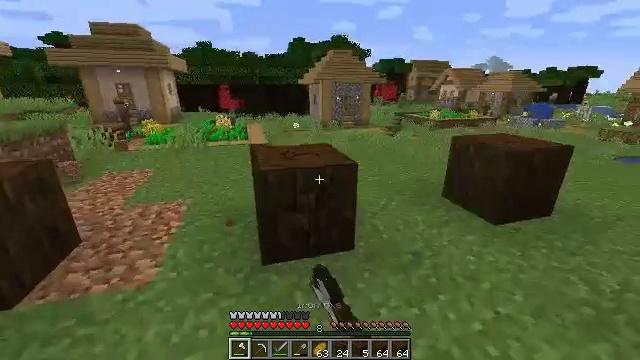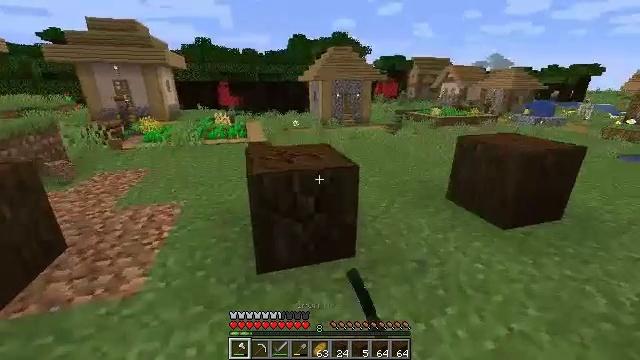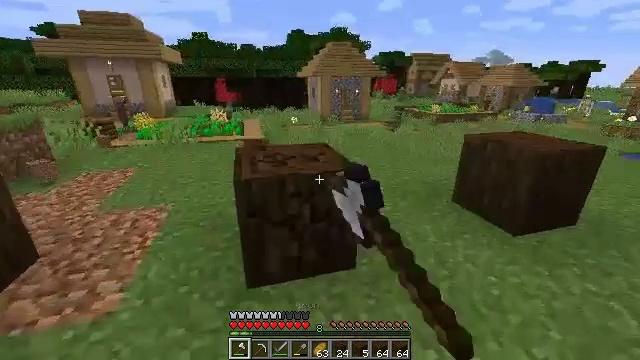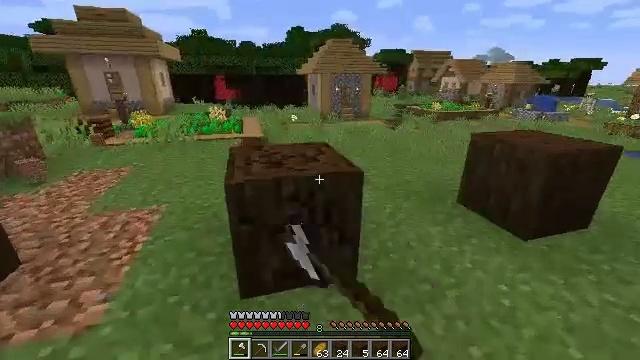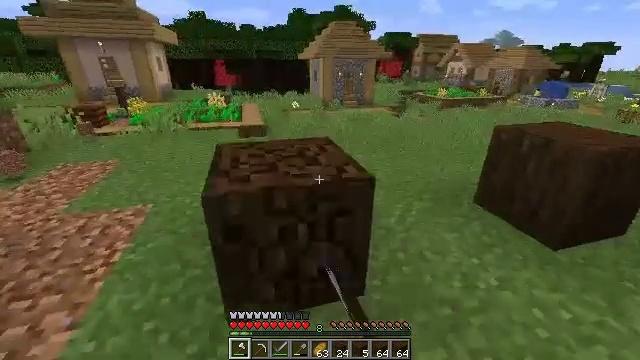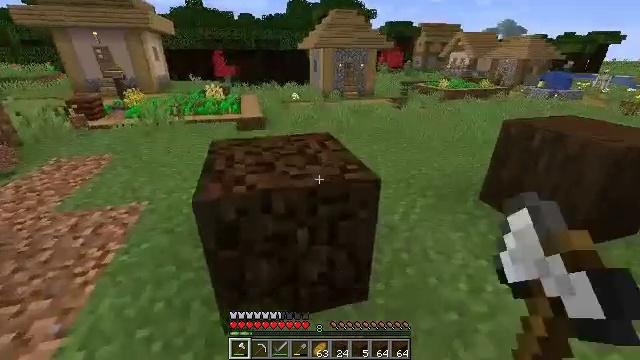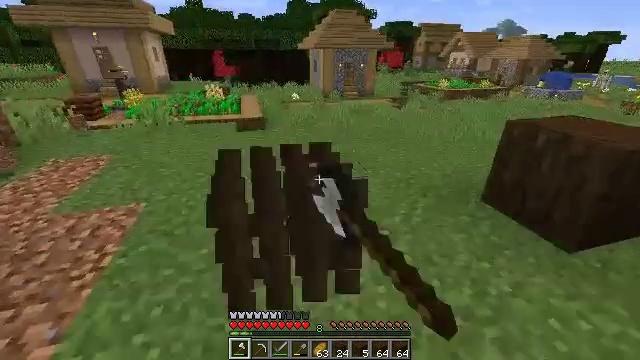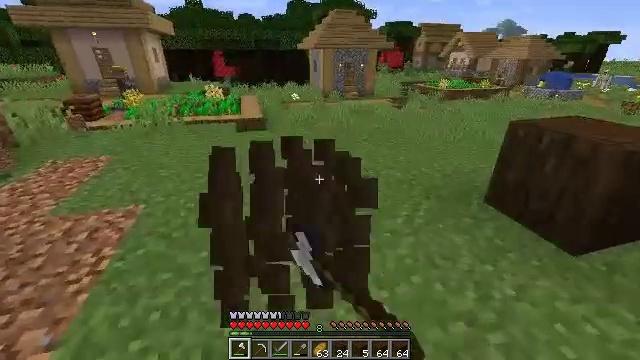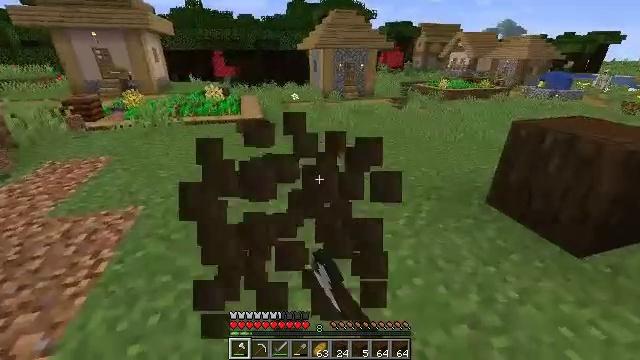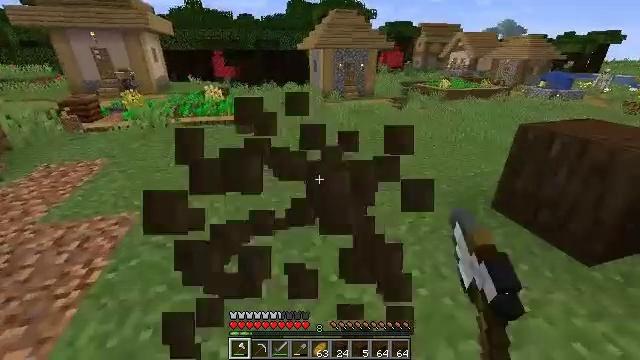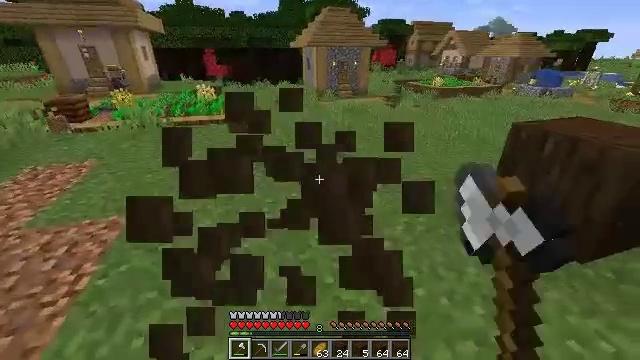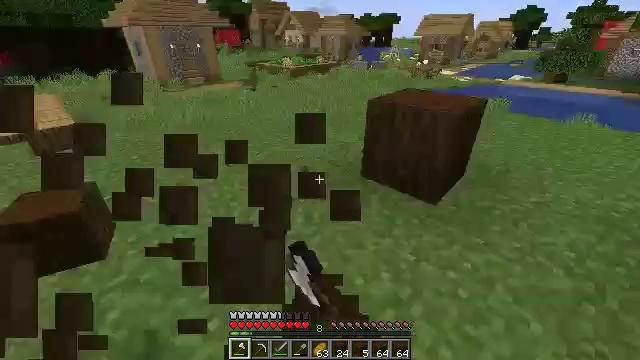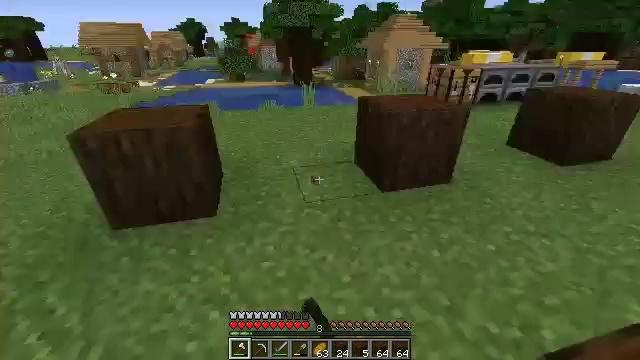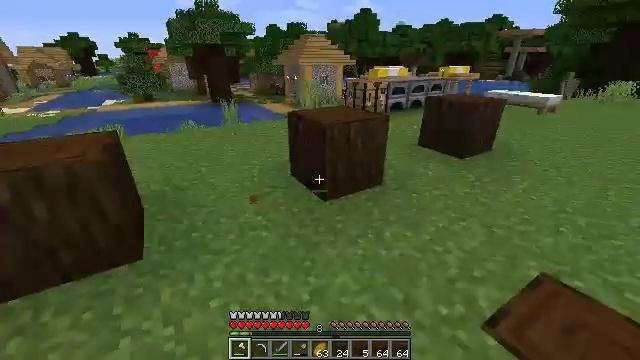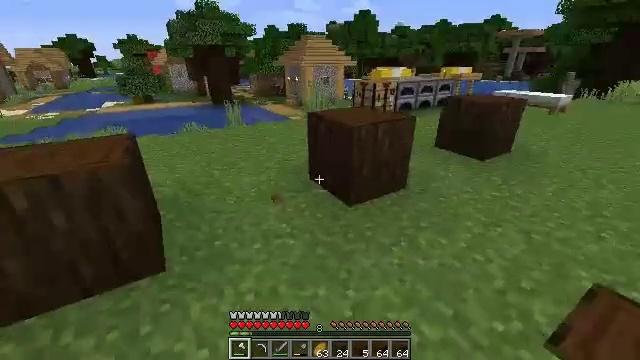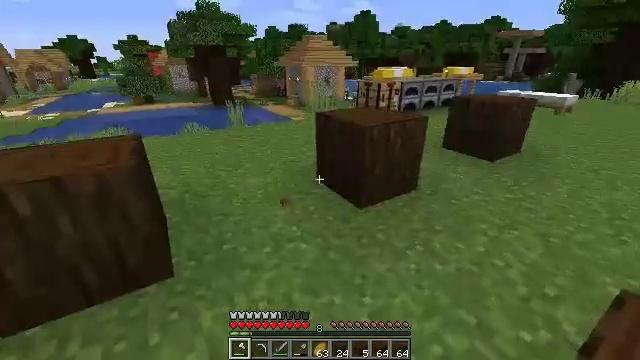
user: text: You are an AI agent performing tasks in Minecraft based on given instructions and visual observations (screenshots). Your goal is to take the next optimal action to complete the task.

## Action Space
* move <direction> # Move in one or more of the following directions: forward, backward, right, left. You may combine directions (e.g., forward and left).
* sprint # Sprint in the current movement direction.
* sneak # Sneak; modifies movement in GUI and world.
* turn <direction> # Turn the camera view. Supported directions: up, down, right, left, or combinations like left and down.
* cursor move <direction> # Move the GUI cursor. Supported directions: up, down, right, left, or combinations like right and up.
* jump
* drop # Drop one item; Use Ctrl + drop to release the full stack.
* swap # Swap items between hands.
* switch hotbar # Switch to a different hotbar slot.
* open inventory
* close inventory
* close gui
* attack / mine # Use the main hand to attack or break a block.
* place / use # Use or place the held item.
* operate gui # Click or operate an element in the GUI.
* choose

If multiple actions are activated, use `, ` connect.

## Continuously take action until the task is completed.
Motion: motion action
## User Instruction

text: Break the dark oak log in the forest.
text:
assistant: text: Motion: move forward, attack / mine
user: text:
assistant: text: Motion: move forward, attack / mine
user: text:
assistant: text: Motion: move forward, attack / mine
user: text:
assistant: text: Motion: move forward, turn down, attack / mine
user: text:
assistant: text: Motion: turn down, attack / mine
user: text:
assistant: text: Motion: attack / mine
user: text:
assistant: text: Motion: attack / mine
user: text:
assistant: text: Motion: attack / mine
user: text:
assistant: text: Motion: move forward, attack / mine
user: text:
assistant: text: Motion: move forward, turn right, attack / mine
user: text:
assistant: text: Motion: move forward and move left, turn right and down, attack / mine
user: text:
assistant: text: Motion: move forward and move left, turn right and up, attack / mine
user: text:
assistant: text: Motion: move forward and move left, turn right and up
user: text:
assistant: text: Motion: move forward and move left
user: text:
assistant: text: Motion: move forward and move left
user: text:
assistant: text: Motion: move right
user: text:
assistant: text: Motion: move forward and move right
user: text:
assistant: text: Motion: move forward and move right
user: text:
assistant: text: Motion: move forward and move right, attack / mine
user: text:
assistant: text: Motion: move forward and move right, attack / mine
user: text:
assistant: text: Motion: move forward, attack / mine
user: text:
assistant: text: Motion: move forward, attack / mine
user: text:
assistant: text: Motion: move forward, attack / mine
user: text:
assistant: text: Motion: turn left, attack / mine
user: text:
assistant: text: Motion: turn left, attack / mine
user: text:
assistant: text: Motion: turn left and down, attack / mine
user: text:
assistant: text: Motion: attack / mine
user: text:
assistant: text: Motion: attack / mine
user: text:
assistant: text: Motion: attack / mine
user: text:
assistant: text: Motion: no_op